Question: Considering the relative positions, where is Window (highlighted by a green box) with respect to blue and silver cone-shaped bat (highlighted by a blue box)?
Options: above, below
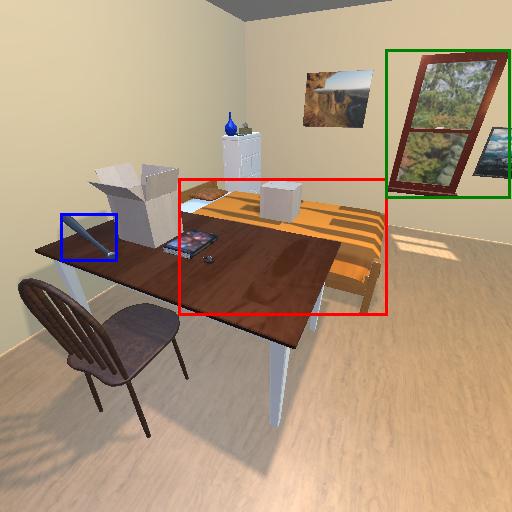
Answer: above